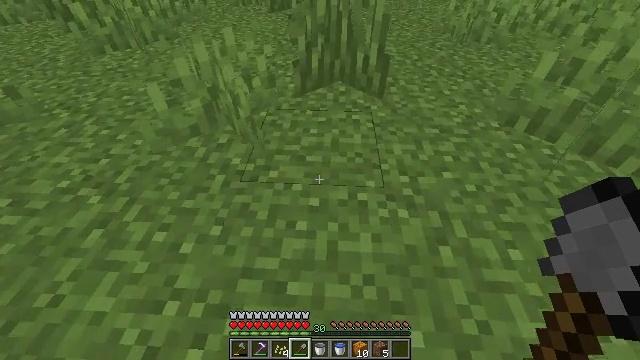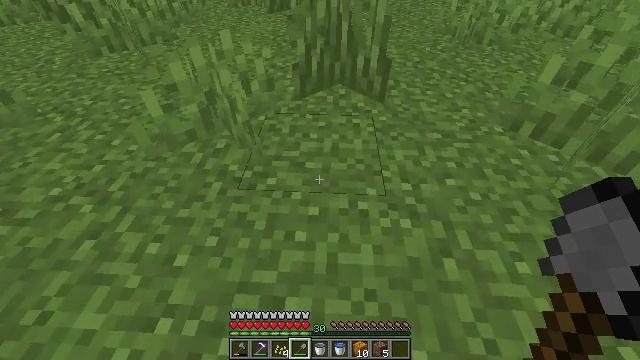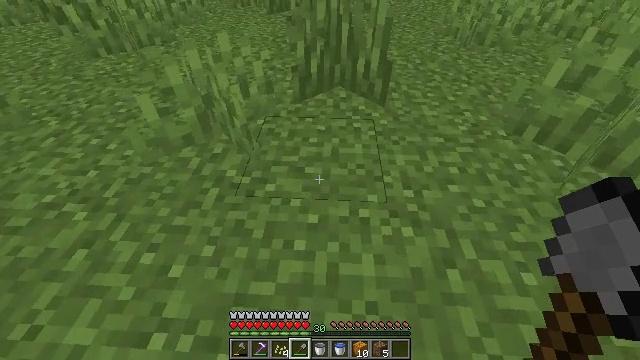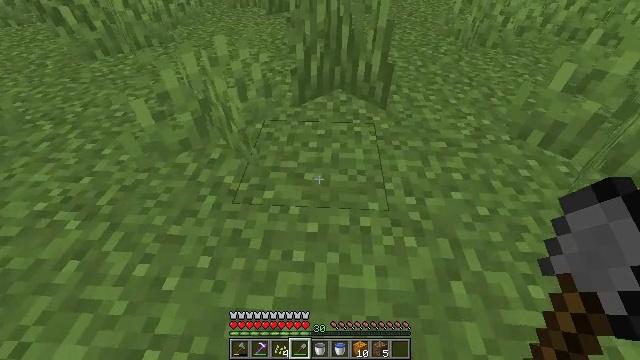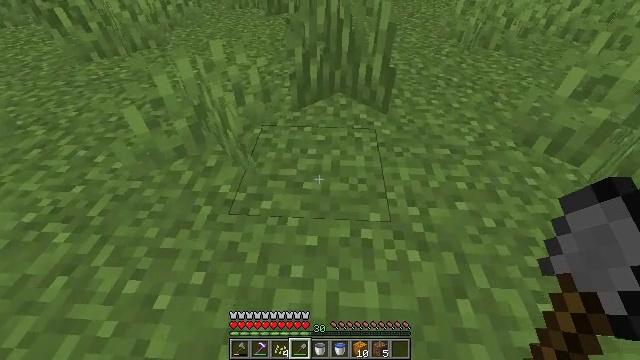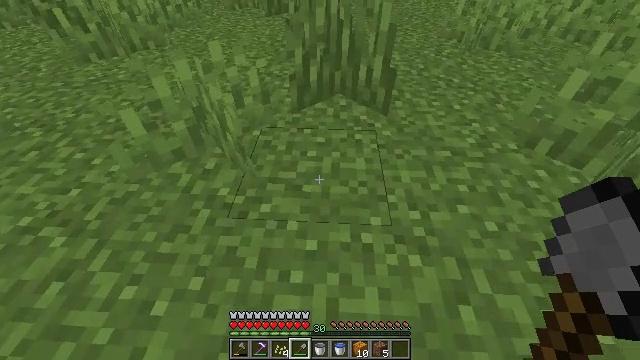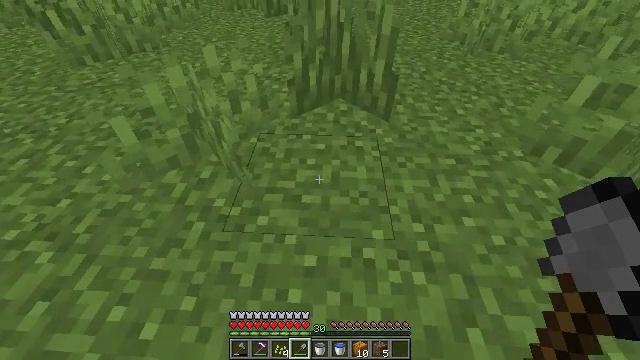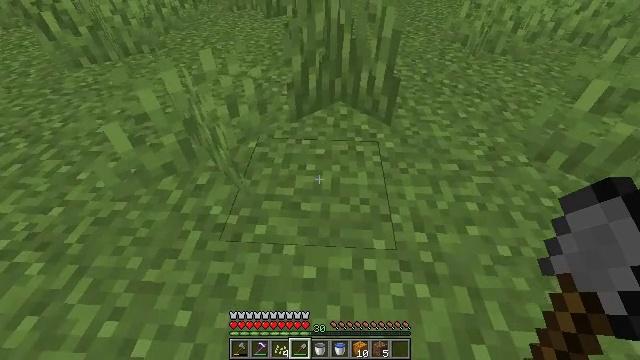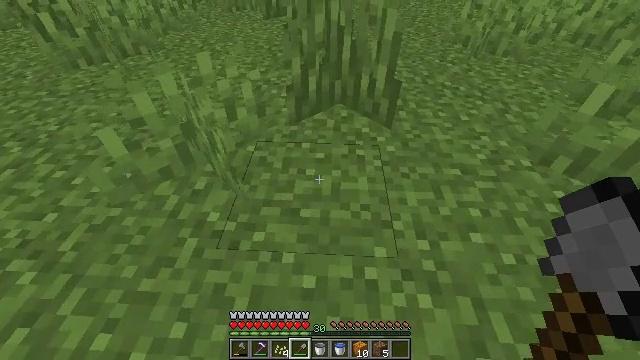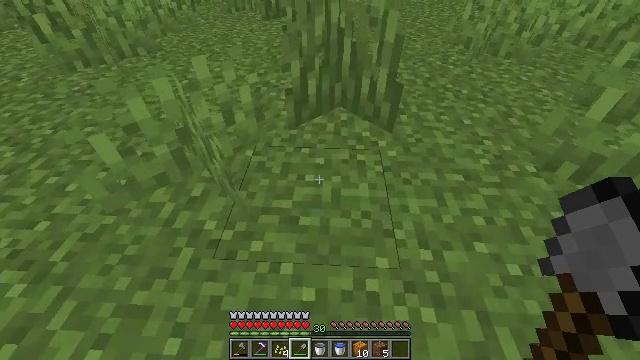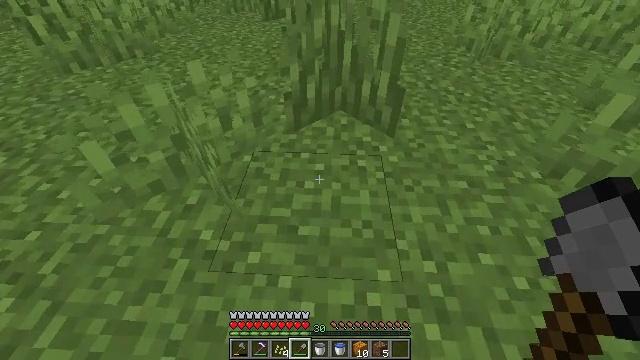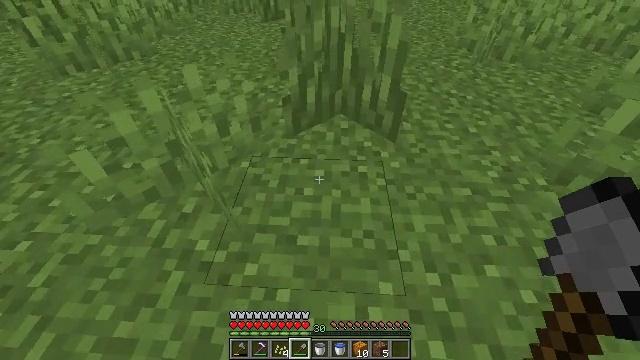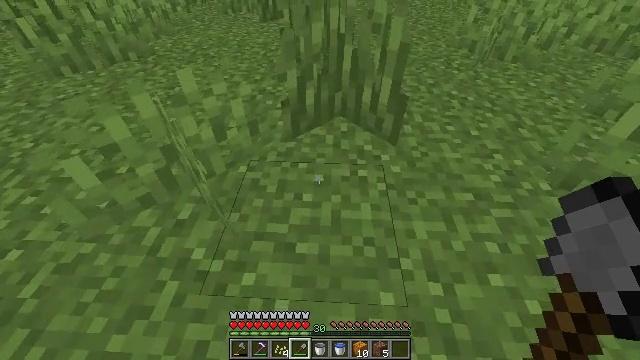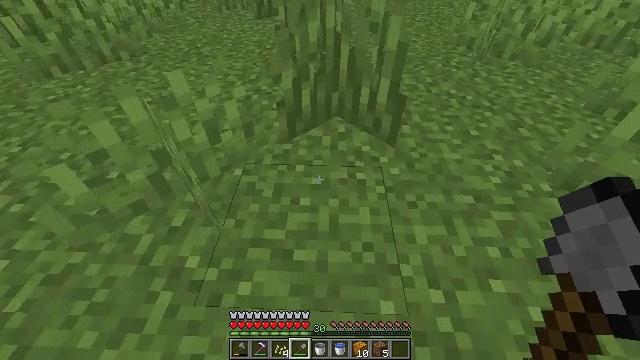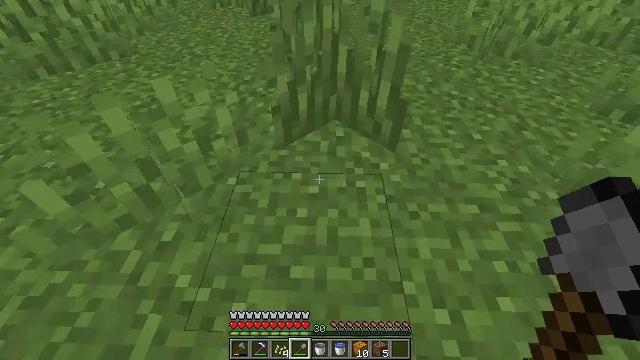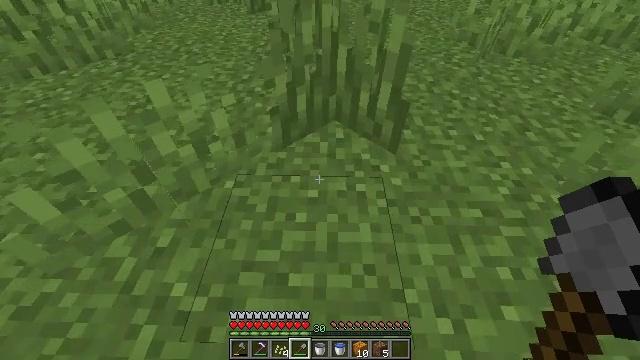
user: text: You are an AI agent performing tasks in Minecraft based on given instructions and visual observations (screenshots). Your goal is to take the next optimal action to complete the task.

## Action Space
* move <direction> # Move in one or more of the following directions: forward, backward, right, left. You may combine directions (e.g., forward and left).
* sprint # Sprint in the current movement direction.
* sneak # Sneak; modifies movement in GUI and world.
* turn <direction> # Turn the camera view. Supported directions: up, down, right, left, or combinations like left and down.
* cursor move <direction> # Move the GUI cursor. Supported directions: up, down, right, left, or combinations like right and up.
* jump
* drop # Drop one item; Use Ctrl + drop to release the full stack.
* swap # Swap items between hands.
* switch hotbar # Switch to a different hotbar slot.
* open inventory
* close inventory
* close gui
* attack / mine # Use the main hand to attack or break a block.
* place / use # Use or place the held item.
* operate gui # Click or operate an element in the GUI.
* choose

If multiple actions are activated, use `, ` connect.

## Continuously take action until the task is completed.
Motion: motion action
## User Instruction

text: Mine tall grass from the ground.
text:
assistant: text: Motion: move forward, sneak
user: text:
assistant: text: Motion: move forward, sneak
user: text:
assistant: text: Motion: move forward, sneak
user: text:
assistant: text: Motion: move forward, sneak
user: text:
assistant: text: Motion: move forward, sneak
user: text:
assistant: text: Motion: move forward, sneak
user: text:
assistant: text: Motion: move forward, sneak
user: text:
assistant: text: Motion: move forward, sneak
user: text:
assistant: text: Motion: move forward, sneak
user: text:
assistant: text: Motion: move forward, sneak
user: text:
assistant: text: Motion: move forward, sneak
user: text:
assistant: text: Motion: move forward, sneak
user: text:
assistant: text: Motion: move forward, sneak
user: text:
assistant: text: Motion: move forward, sneak
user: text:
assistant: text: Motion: move forward, sneak
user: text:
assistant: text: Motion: move forward, sneak
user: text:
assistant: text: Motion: move forward, sneak
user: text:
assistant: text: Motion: move forward, sneak
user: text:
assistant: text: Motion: move forward, sneak
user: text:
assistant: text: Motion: move forward, sneak
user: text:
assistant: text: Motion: move forward, sneak
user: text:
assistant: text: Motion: move forward, sneak
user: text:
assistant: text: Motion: move forward, sneak
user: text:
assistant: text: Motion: move forward, sneak
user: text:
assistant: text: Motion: move forward, sneak
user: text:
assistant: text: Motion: move forward, sneak
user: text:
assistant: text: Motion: move forward, sneak
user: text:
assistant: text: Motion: move forward, sneak
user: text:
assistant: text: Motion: move forward, sneak
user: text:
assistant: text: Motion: move forward, sneak